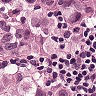
Metastatic tissue present: yes